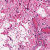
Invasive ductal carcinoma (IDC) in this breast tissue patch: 0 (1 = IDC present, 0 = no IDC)